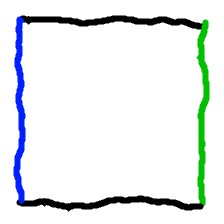
Shape: square